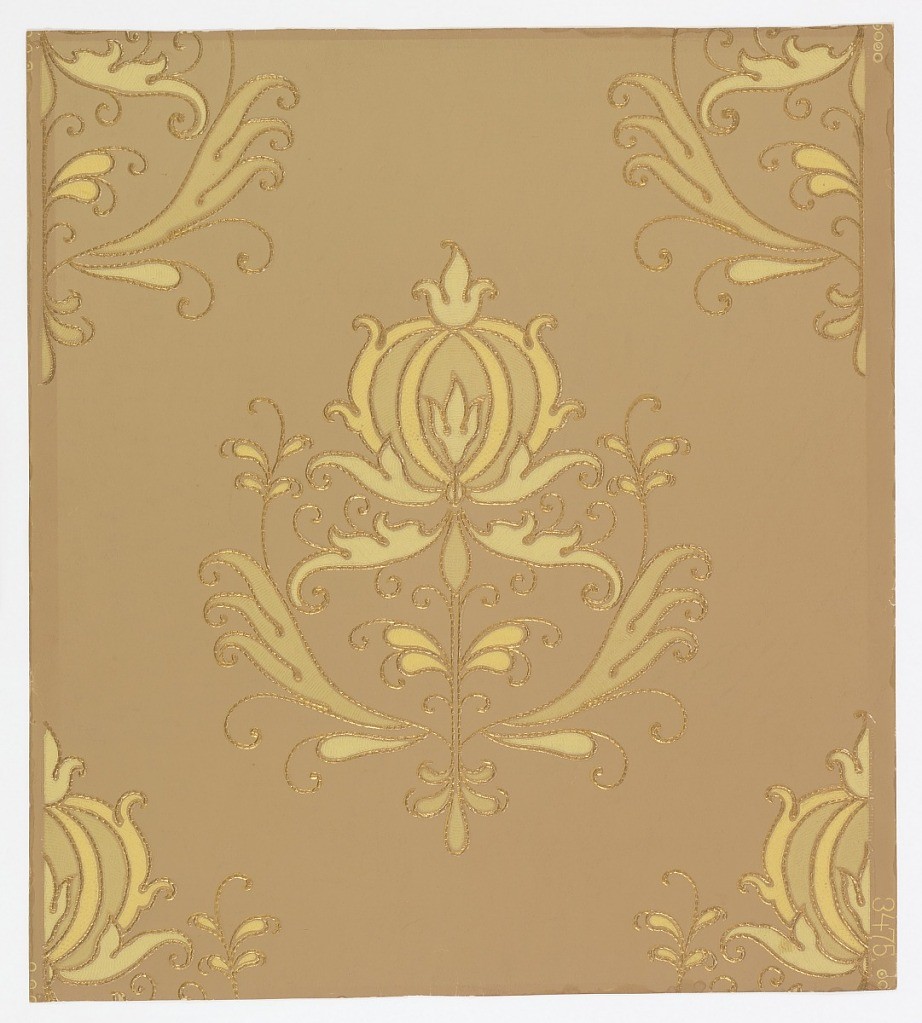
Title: Sidewall
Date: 1880–90
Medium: Machine-printed, embossed
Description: A conventionalized balanced design. A floral motif. The design is finely embossed with parallel lines while the entire outline is highly embossed in gilt and resembles tooled leather. Marked on margin is "3475".